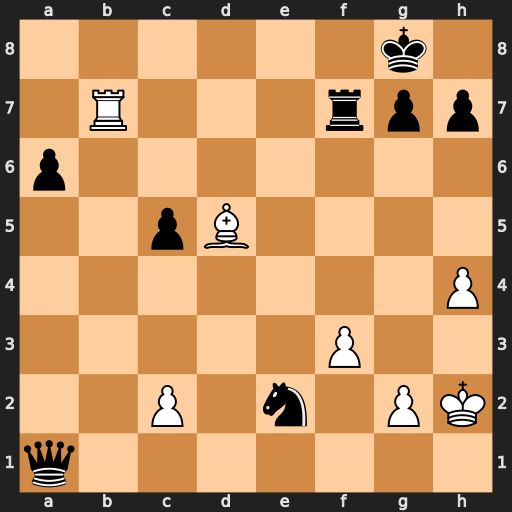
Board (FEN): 6k1/1R3rpp/p7/2pB4/7P/5P2/2P1n1PK/q7
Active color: w
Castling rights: -
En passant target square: -
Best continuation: Rb8#